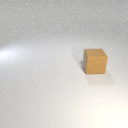
large brown rubber cube